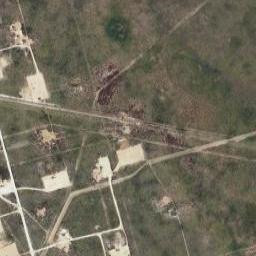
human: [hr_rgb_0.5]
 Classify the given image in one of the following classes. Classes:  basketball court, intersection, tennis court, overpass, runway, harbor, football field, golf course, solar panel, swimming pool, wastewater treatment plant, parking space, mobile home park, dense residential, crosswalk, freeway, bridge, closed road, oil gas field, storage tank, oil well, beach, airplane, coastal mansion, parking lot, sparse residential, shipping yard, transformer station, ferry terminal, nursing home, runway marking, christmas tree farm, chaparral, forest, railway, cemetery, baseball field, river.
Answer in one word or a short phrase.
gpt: oil gas field